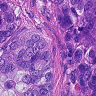
Metastatic tissue present: yes